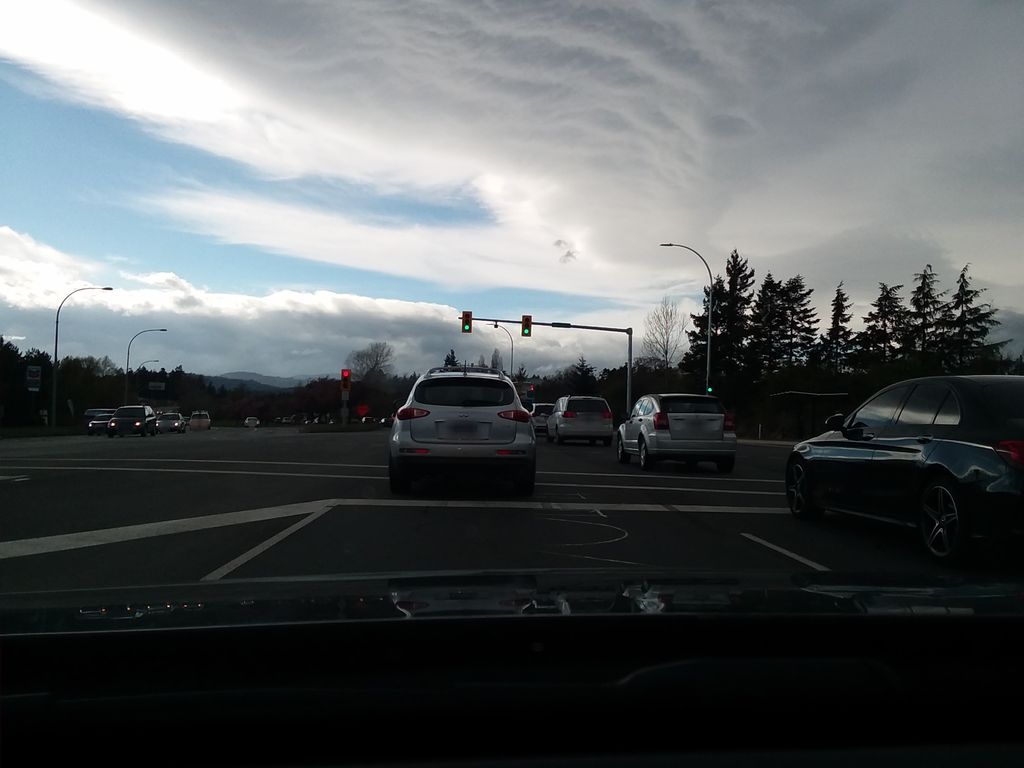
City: victoria